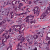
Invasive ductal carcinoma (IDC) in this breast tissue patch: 1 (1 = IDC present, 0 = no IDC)